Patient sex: M
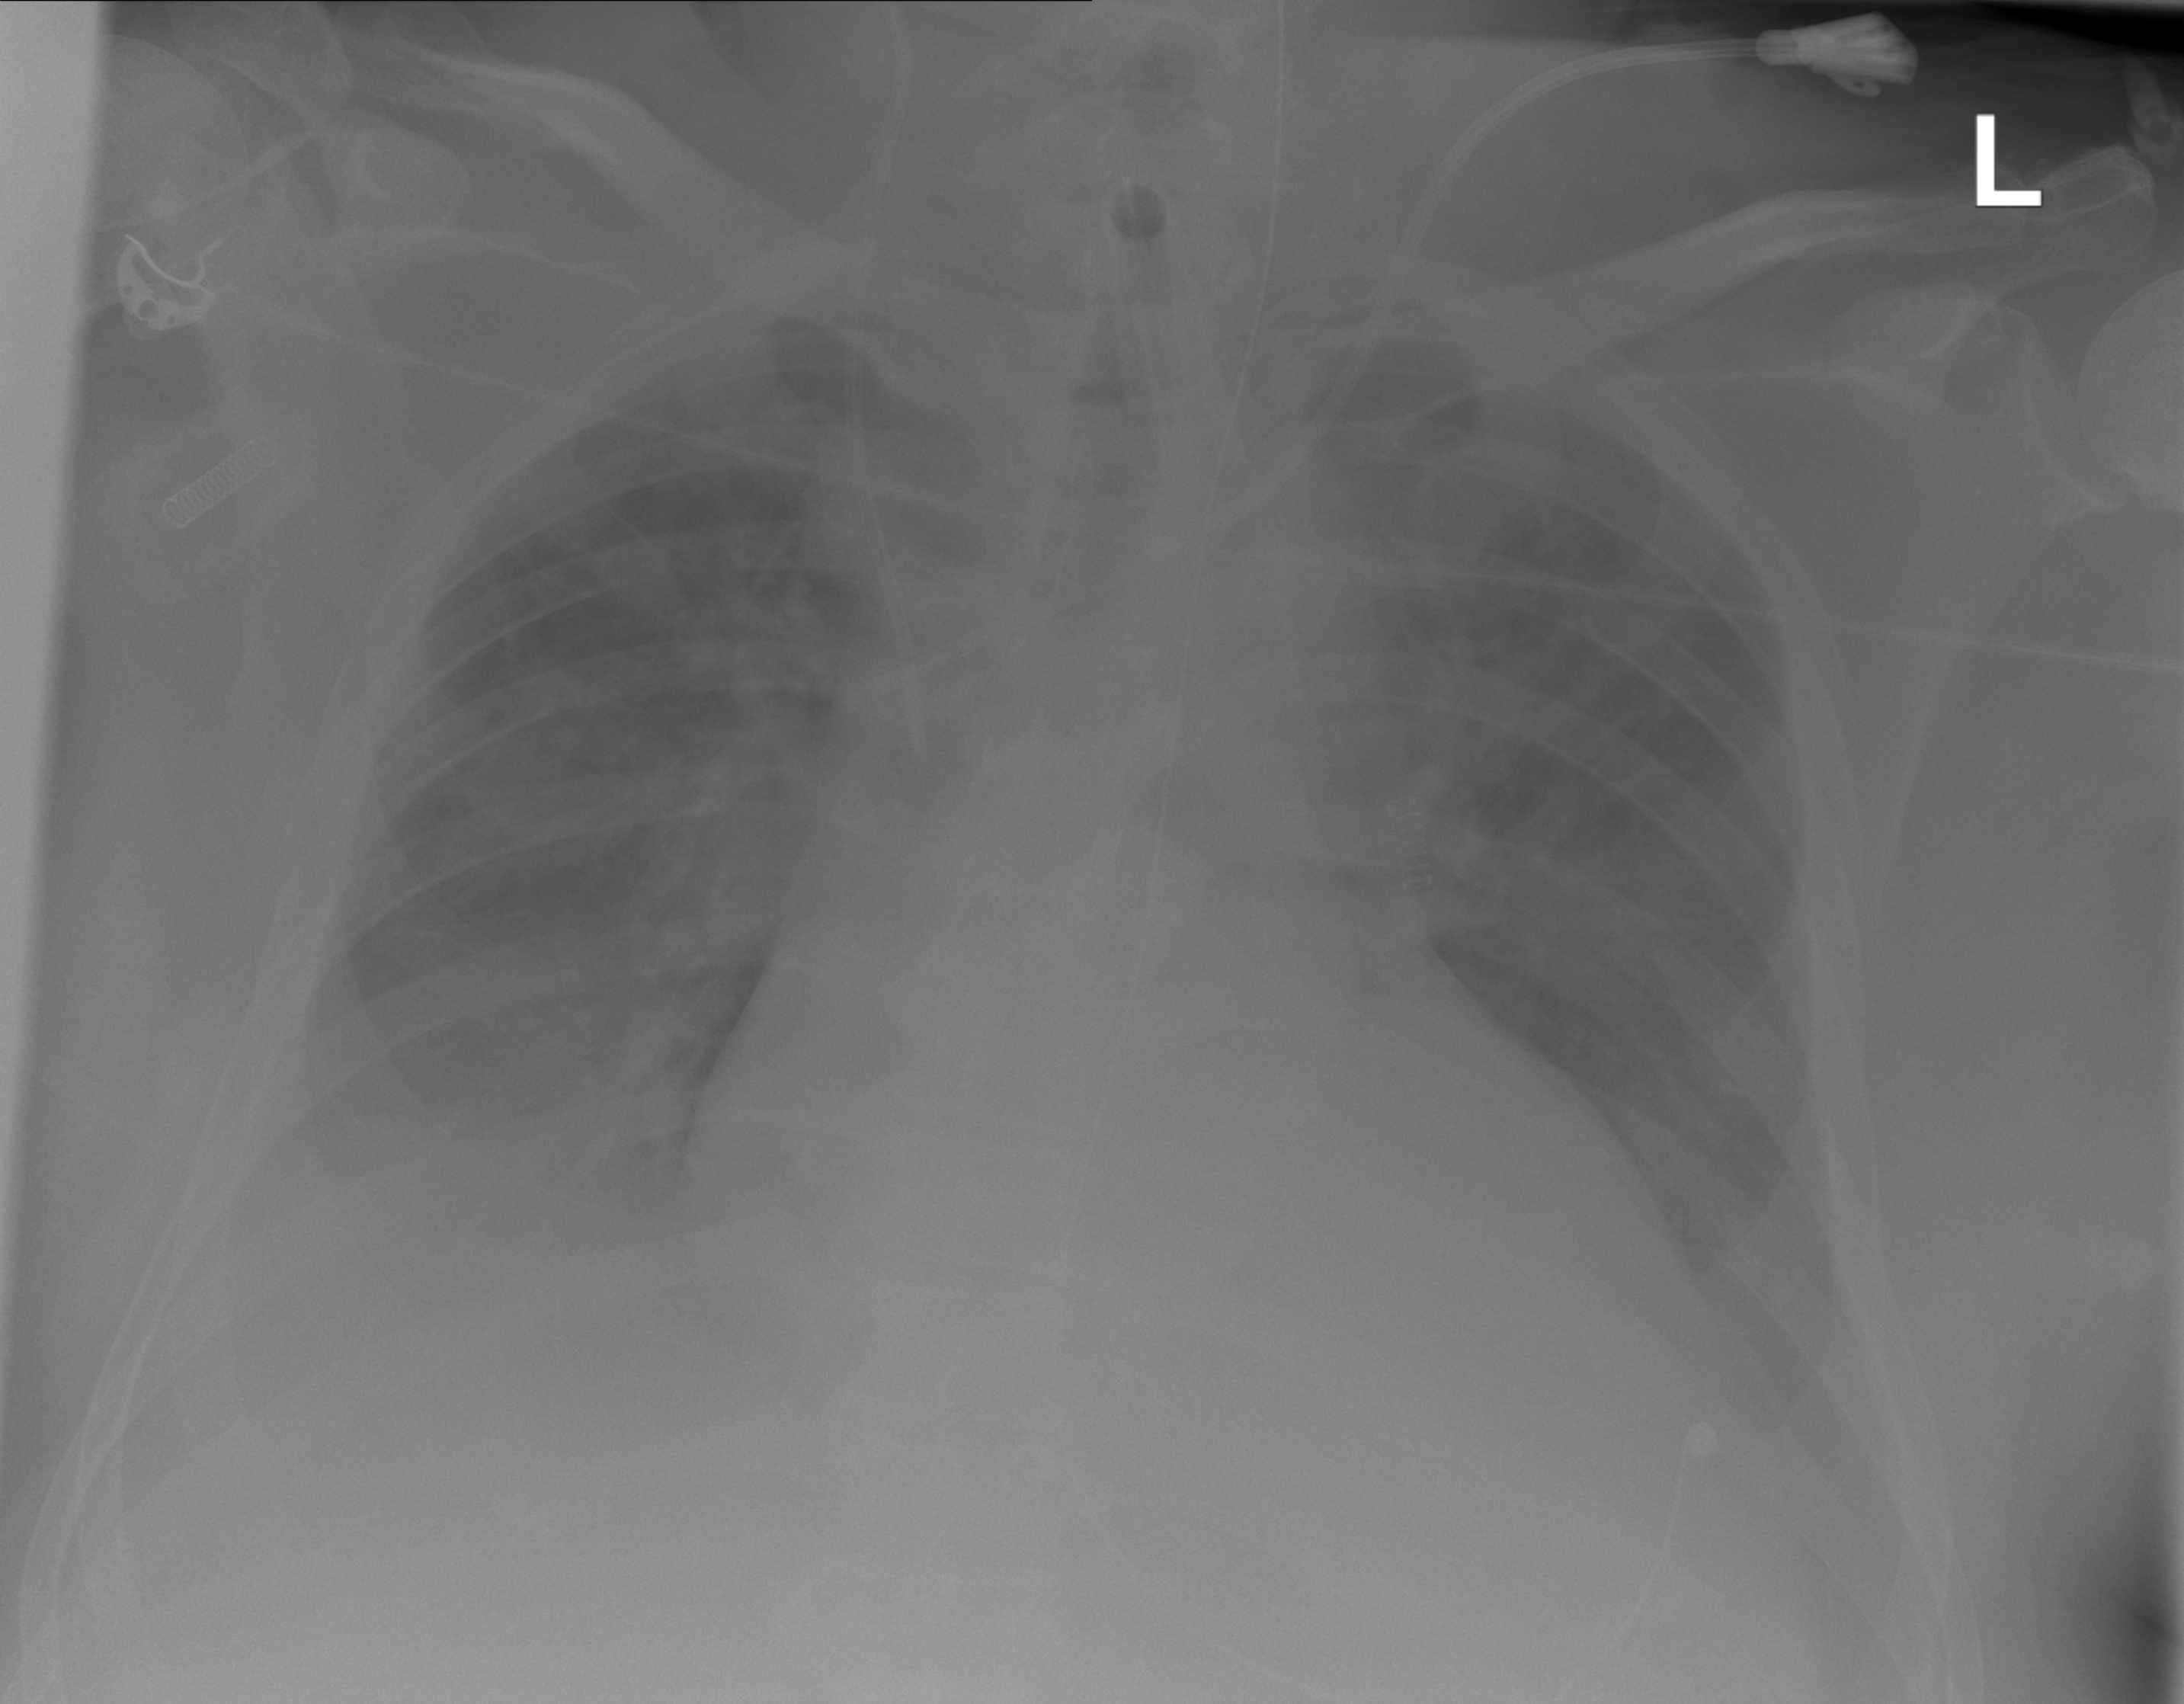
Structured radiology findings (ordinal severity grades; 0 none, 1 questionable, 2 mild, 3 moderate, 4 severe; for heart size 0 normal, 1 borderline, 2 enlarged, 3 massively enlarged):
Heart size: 2
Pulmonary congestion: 2
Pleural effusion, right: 3
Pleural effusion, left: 2
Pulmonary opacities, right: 1
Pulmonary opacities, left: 0
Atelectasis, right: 2
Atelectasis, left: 2